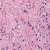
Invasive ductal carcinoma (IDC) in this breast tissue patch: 1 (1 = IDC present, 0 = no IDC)